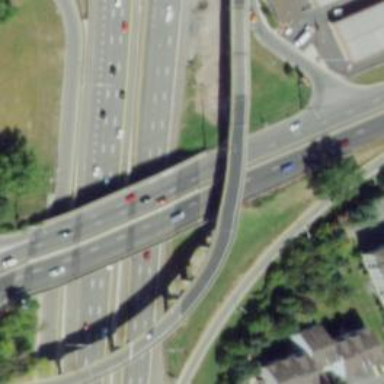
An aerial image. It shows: Trunk highway with expressway features.